Aerial crown-view tile of a tropical tree (Barro Colorado Island, Panama), acquired 20250915:
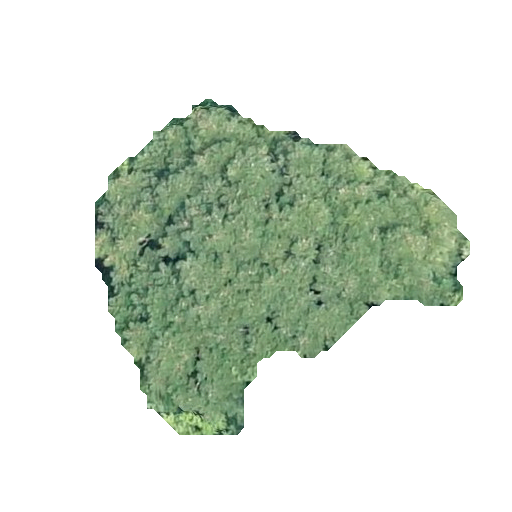
Species: Jacaranda copaia
GBIF accepted scientific name: Jacaranda copaia
Crown area: 108.133 m²